Field crop: maize
Growth stage: 2
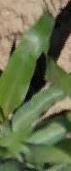
Species: maize